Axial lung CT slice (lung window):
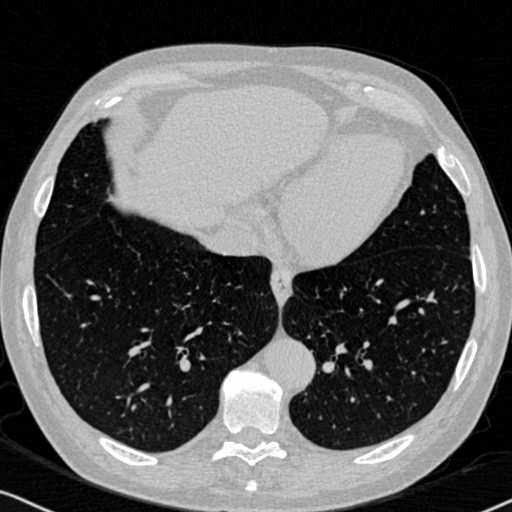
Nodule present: no